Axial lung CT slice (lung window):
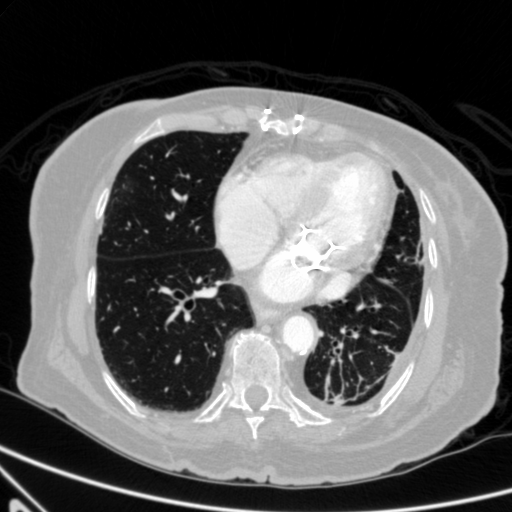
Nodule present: no